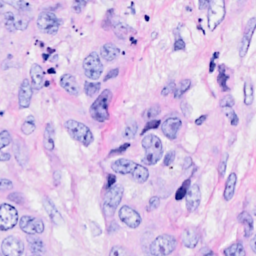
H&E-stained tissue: Breast